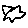
Label: star